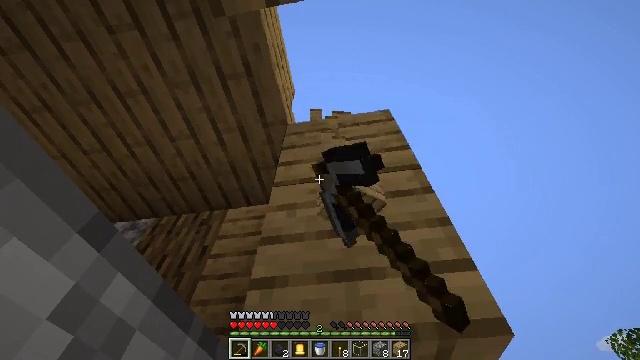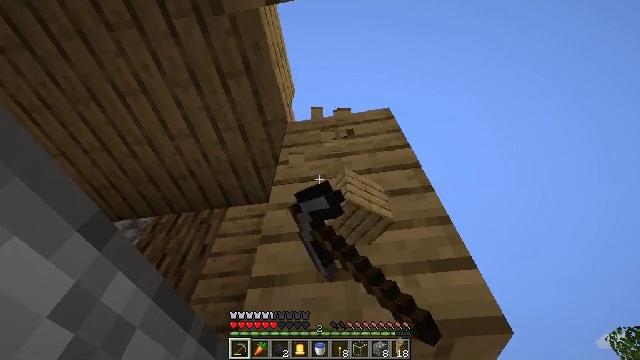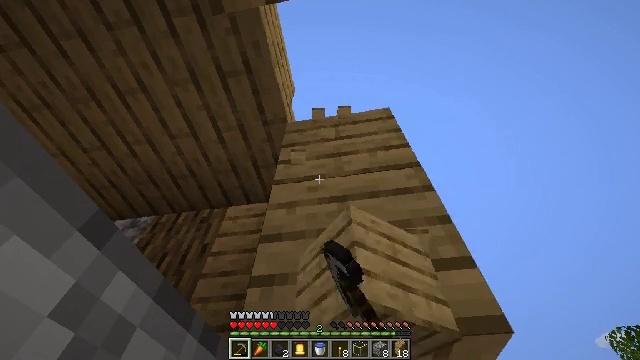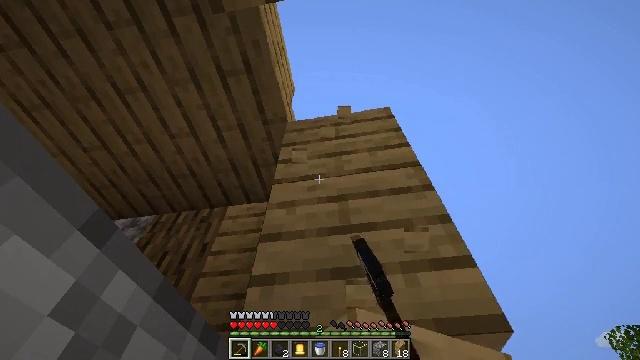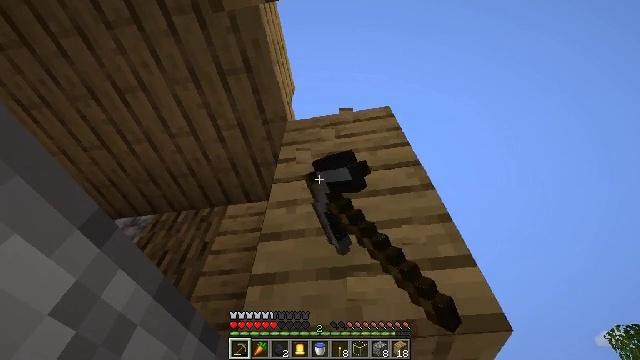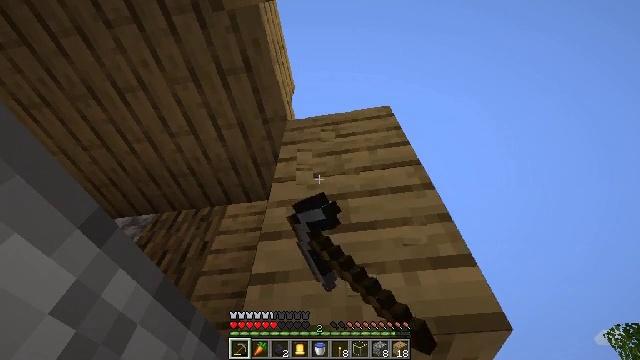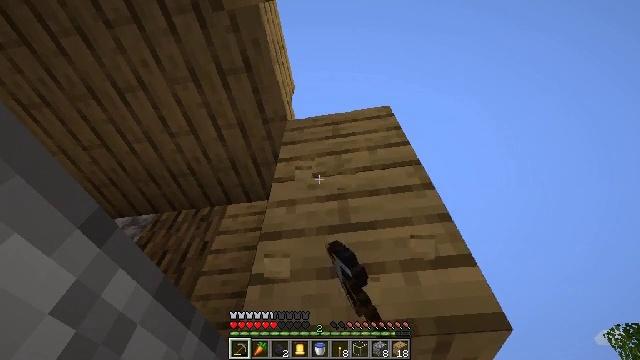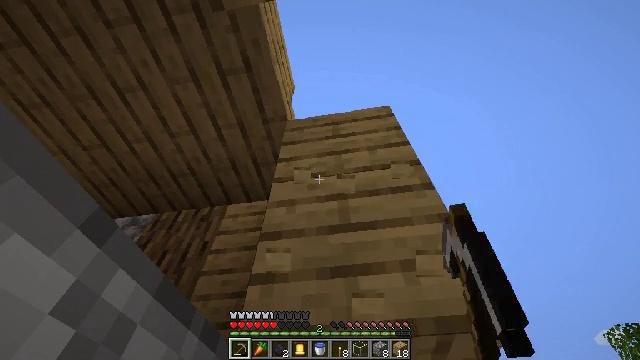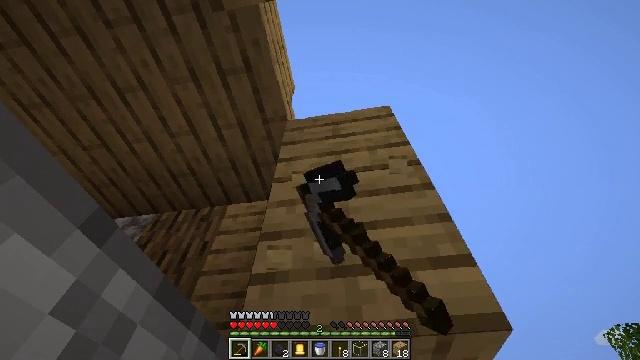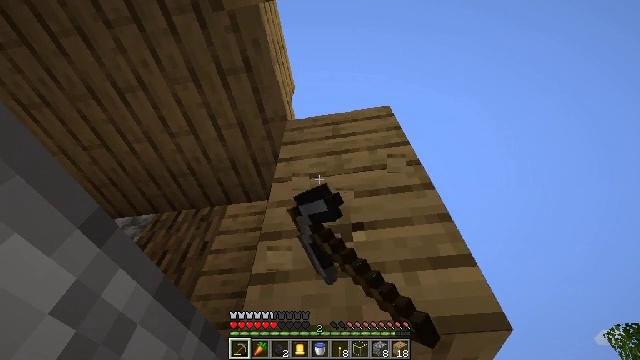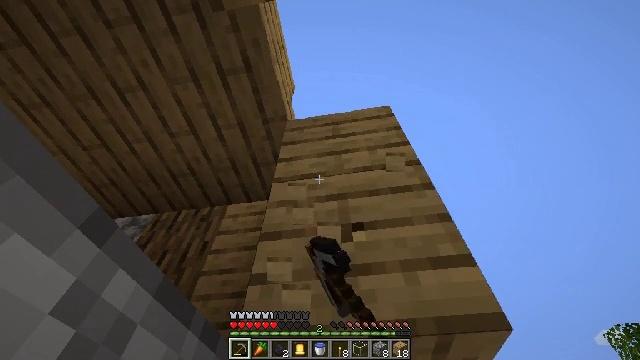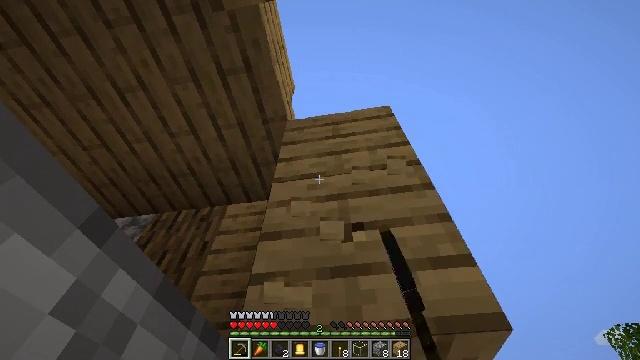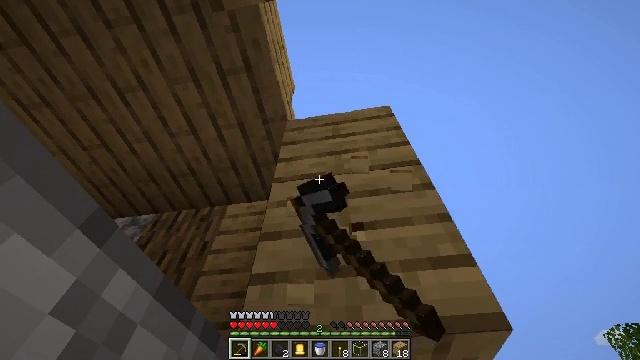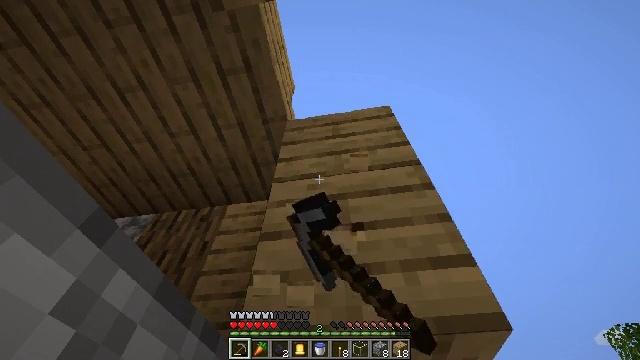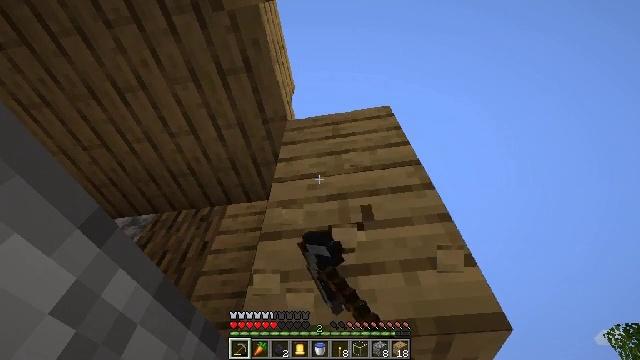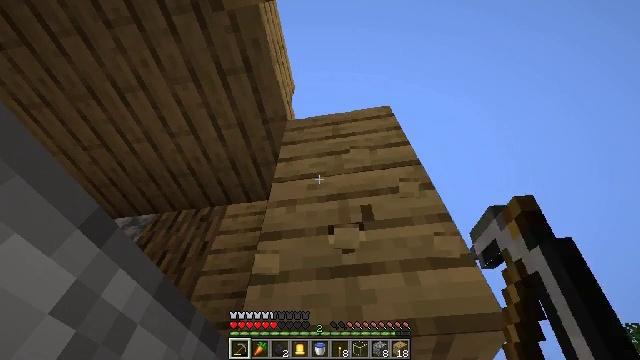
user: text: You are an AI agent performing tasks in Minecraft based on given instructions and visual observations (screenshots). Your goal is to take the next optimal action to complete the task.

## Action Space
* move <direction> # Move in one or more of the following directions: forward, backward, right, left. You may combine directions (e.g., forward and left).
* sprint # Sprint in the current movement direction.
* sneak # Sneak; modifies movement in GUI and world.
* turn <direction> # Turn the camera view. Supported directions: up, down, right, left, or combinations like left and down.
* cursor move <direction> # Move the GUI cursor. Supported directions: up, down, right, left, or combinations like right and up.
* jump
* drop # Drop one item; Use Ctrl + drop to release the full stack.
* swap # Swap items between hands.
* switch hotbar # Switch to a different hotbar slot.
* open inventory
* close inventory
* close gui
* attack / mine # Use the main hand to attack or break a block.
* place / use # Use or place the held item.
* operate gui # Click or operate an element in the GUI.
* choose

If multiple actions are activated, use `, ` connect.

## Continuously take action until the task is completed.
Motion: motion action
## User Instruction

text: Break the existing planks.
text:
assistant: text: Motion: attack / mine
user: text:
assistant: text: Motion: attack / mine
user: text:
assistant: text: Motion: attack / mine
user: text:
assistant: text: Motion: attack / mine
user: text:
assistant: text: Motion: attack / mine
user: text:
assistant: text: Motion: attack / mine
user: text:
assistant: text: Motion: attack / mine
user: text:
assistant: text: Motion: attack / mine
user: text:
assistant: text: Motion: attack / mine
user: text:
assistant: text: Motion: attack / mine
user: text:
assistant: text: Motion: attack / mine
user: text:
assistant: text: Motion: attack / mine
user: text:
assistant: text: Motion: attack / mine
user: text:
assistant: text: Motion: attack / mine
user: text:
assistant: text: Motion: attack / mine
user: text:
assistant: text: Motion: attack / mine
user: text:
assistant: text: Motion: attack / mine
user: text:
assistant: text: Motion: attack / mine
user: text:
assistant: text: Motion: attack / mine
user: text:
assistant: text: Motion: attack / mine
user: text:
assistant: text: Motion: attack / mine
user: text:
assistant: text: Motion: attack / mine
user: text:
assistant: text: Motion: attack / mine
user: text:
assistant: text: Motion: attack / mine
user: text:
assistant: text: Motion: attack / mine
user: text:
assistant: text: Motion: attack / mine
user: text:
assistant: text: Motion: attack / mine
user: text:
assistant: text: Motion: attack / mine
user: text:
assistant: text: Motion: attack / mine
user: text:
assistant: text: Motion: attack / mine